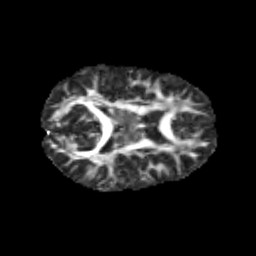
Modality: FA
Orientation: axial
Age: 9
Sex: female
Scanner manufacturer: siemens
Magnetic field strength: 3 T
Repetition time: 3.8 s
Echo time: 0.07 s